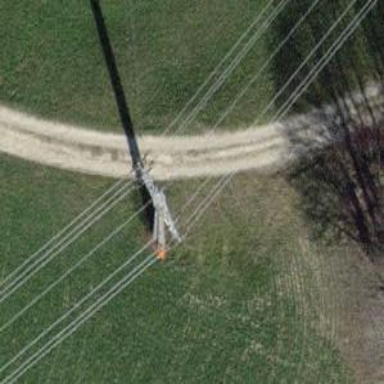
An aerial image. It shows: Power line is depicted.